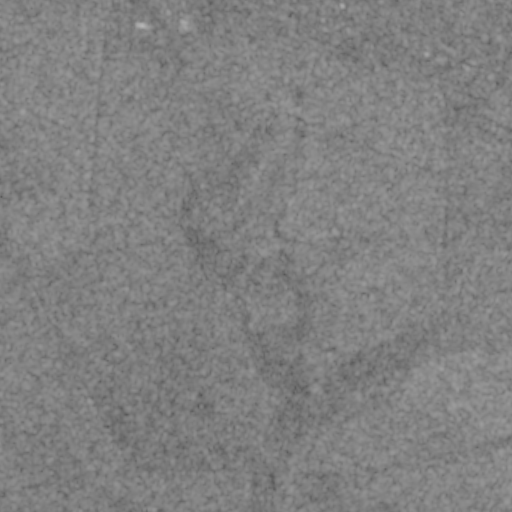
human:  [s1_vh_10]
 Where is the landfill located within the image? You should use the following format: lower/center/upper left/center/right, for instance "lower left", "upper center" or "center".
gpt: The landfill is located in the center right of the image.
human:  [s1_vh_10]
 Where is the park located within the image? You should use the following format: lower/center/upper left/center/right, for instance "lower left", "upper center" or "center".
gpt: The park is located in the upper right of the image.
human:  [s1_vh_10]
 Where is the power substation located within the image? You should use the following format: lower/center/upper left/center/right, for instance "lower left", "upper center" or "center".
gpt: The power substation is located in the upper right of the image.
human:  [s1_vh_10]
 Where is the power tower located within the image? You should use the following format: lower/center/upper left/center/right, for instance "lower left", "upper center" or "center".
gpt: The power tower is located in the upper right of the image.
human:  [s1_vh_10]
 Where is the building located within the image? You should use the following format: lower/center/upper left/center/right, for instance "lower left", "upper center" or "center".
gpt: There is no building in the image.

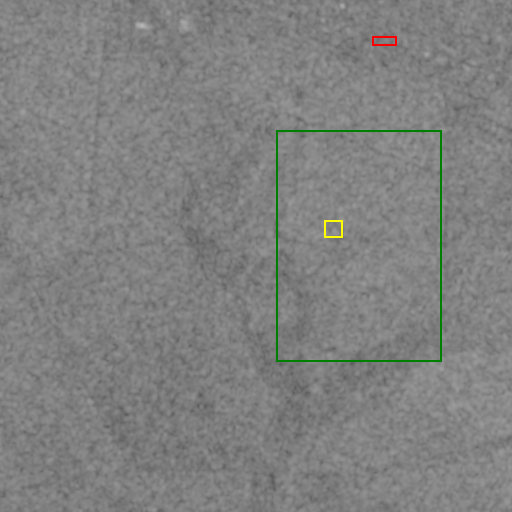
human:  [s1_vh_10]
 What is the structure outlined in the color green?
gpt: The structure outlined in green is a crop field.
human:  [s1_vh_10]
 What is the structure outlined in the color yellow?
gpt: The structure outlined in yellow is a landfill.
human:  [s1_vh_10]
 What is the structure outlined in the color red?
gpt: The structure outlined in red is a park.
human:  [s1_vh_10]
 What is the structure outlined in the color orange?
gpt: There is no orange outline.